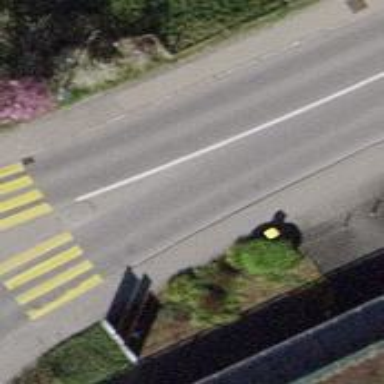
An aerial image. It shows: Post box.